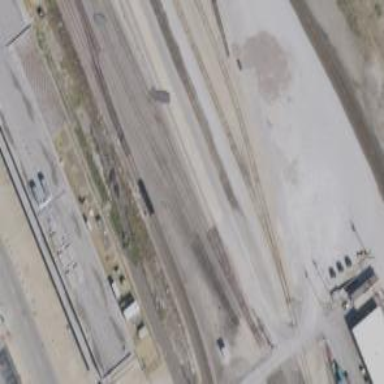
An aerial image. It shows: Abandoned railway.